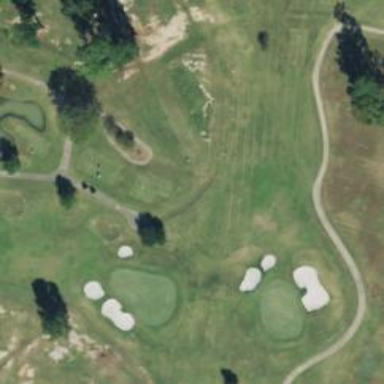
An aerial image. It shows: Service road used as golf cart path.